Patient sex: M
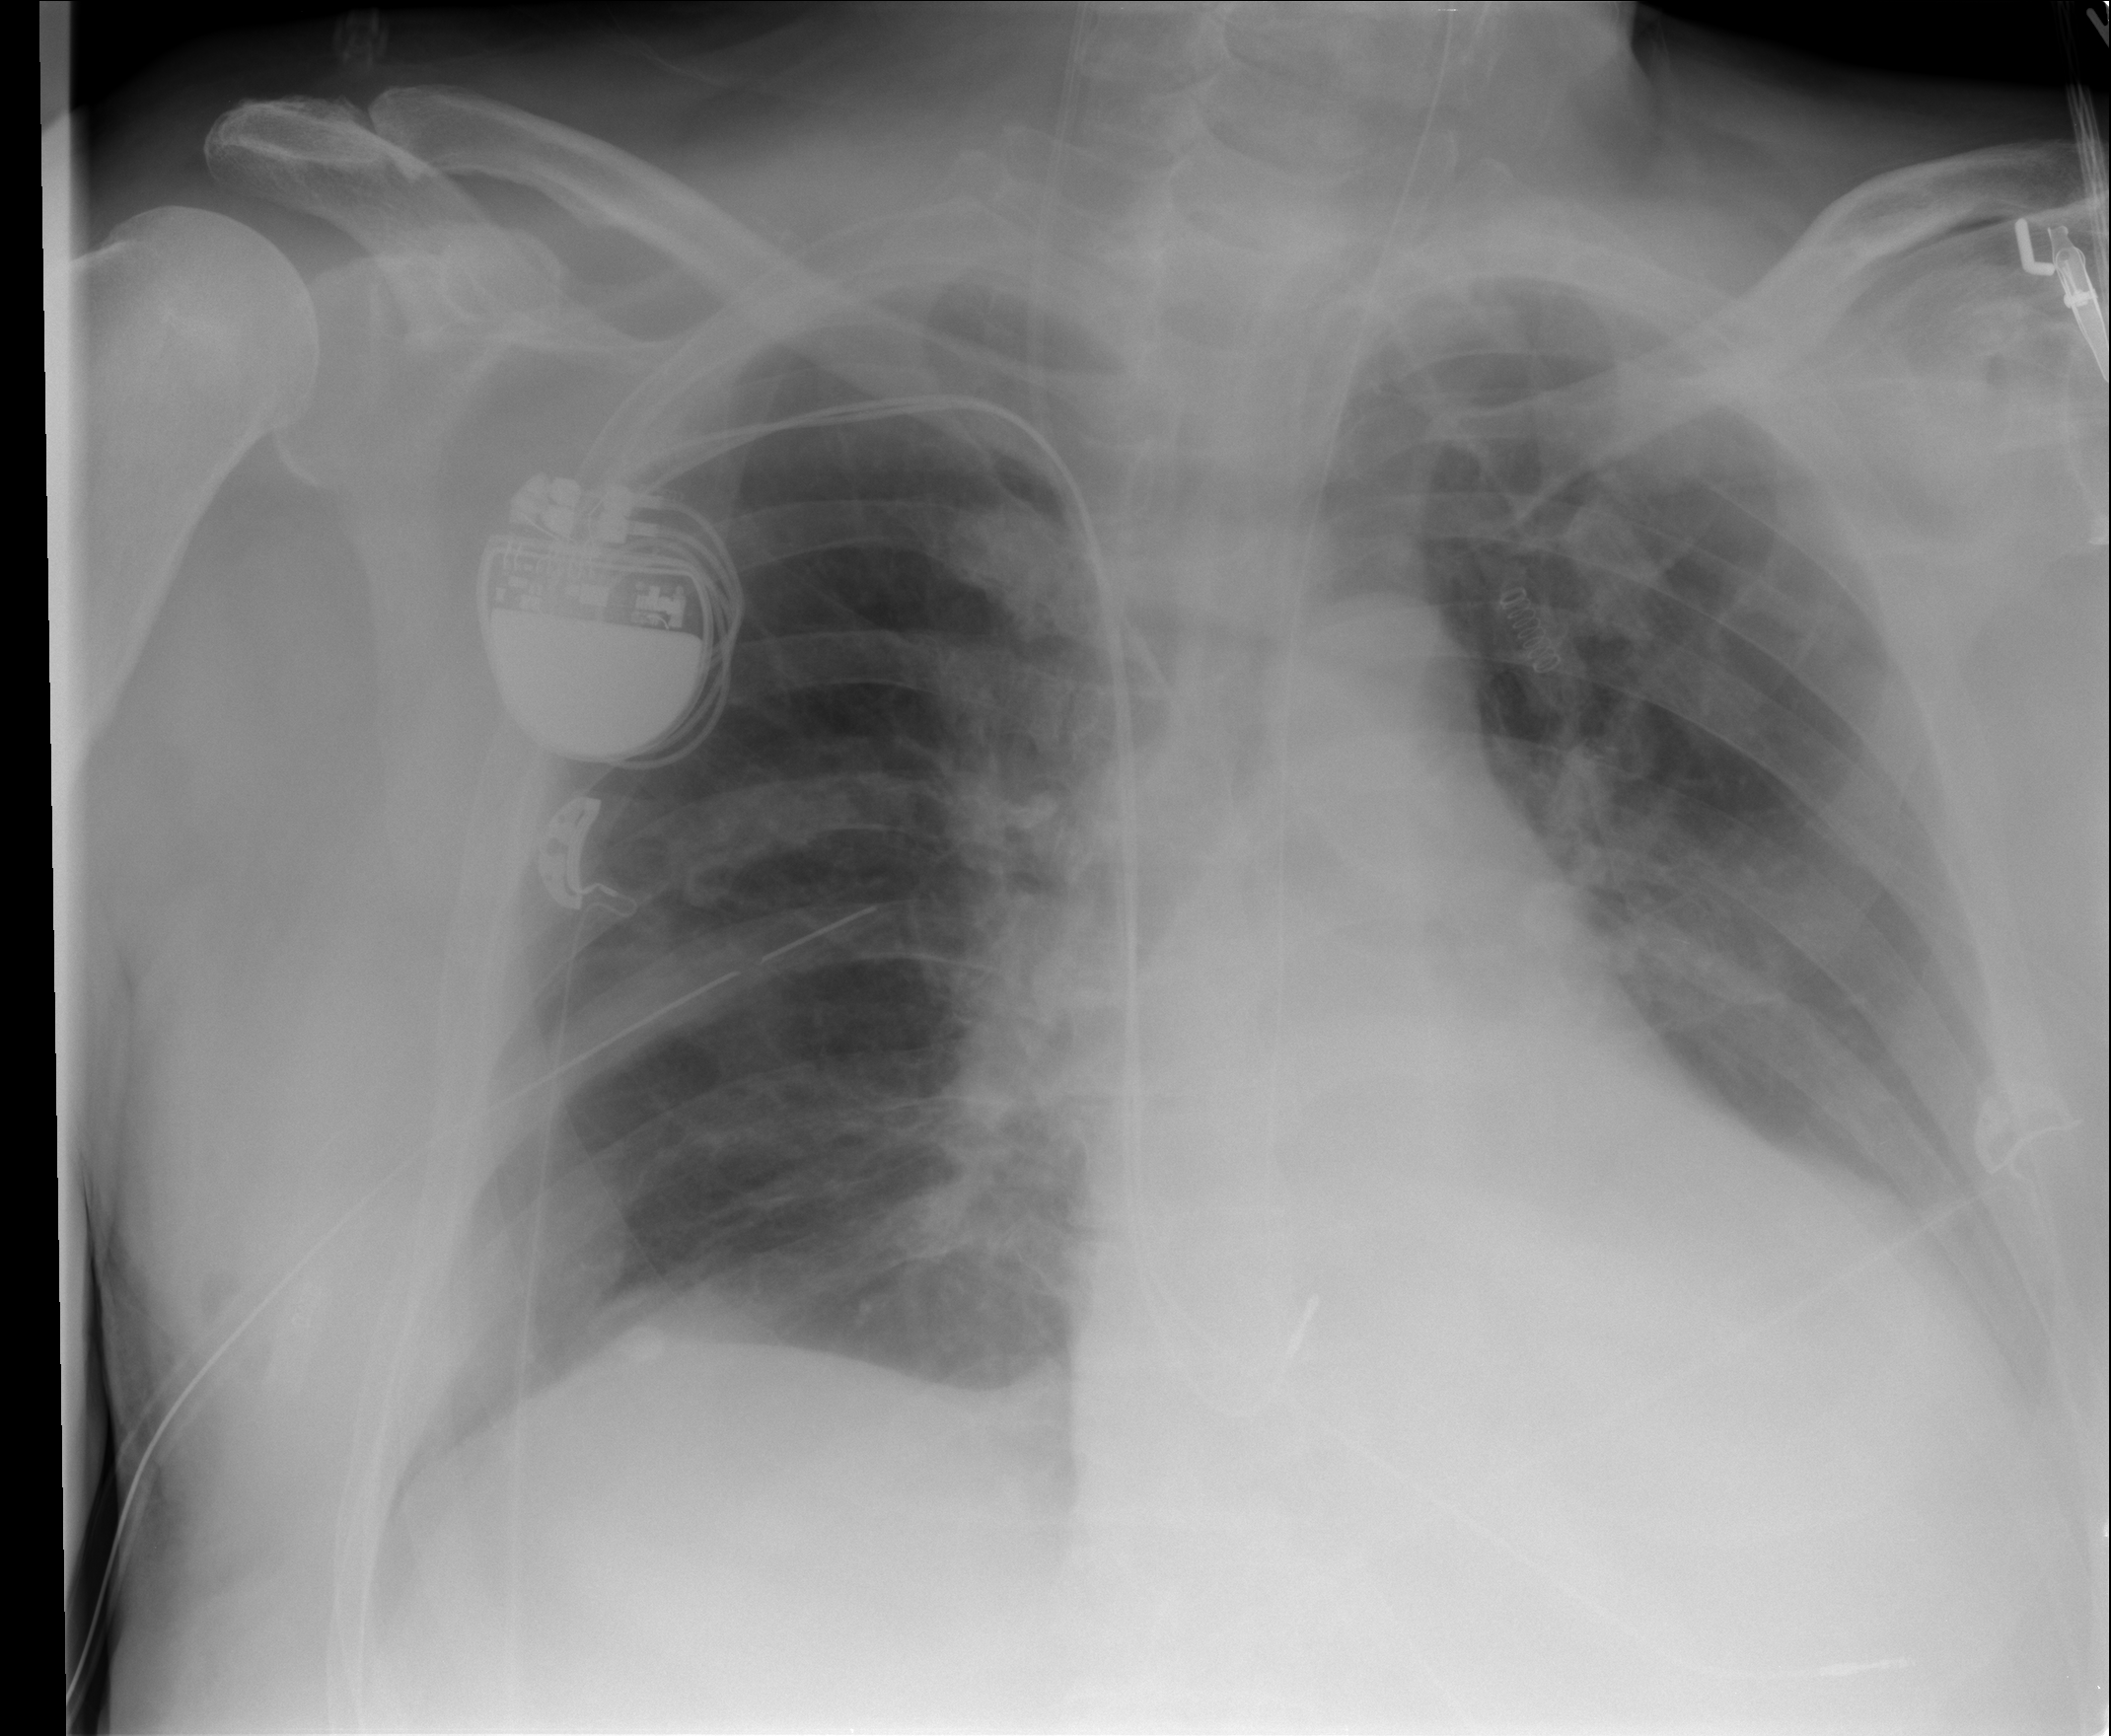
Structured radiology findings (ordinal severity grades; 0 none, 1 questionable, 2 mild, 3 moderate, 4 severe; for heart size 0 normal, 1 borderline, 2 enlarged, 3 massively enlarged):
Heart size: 2
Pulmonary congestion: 0
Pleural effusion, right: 1
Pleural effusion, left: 2
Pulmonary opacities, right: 0
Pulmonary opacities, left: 0
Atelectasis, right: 0
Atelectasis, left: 2